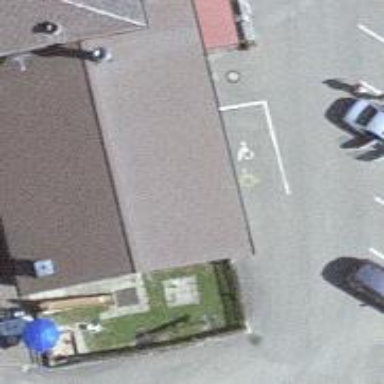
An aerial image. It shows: Post box is visible.